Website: lowes
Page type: newsletter-management
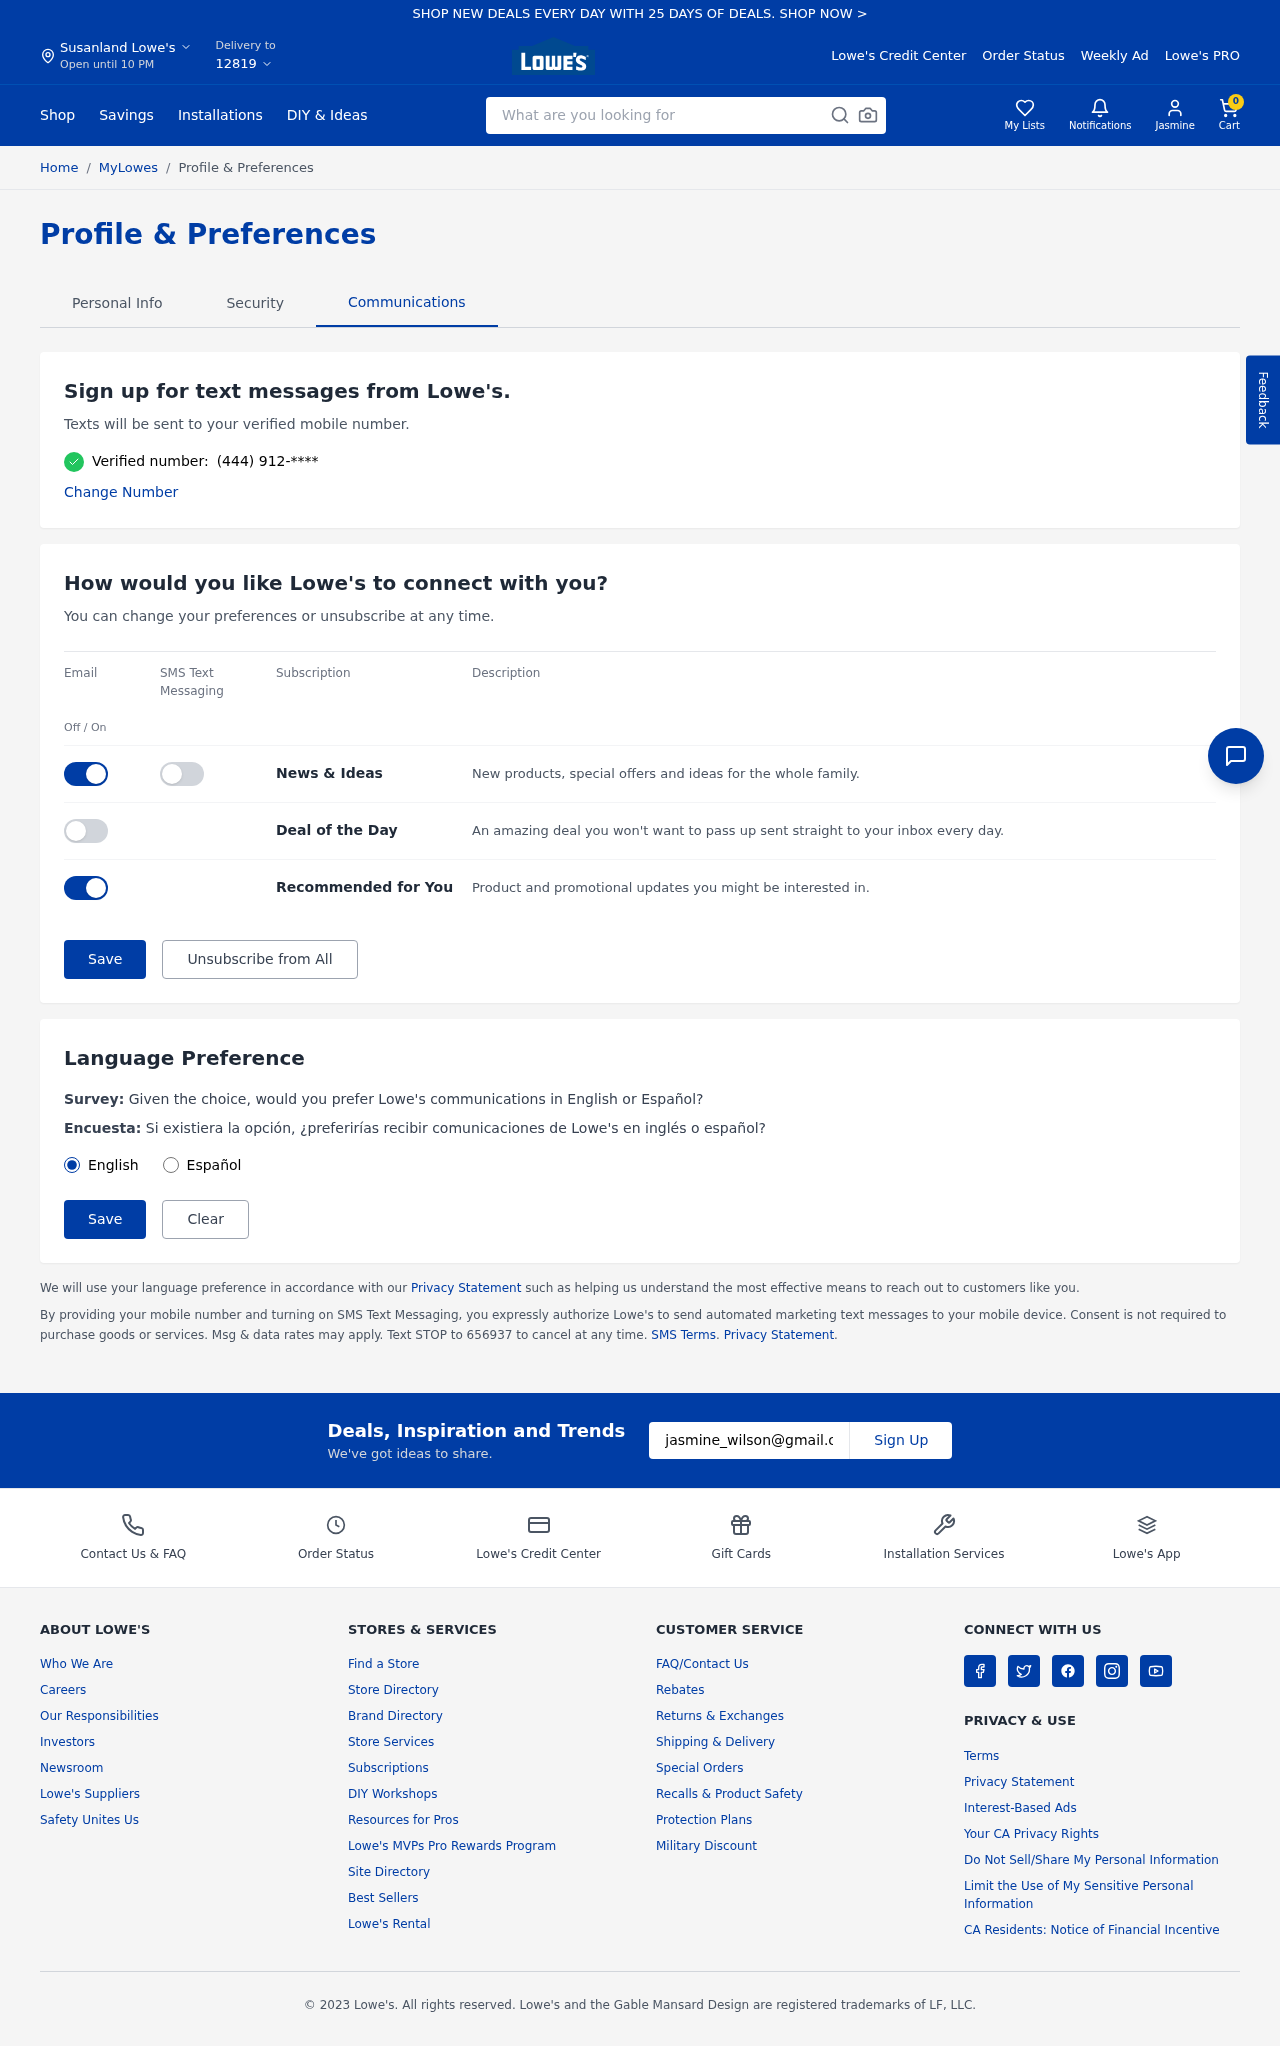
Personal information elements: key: PII_CITY
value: Susanland
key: PII_EMAIL
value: jasmine_wilson@gmail.com
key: PII_FIRSTNAME
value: Jasmine
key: PII_POSTCODE
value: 12819
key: PII_PHONE
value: (444) 912
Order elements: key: ORDER_NUM_ITEMS
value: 0
Search elements: key: HEADER_SEARCH
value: What are you looking for